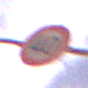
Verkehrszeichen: Geschwindigkeit40
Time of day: Night
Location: Outdoor (Suburban)
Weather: PartlyCloudy
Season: NotSpecified
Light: Artificial